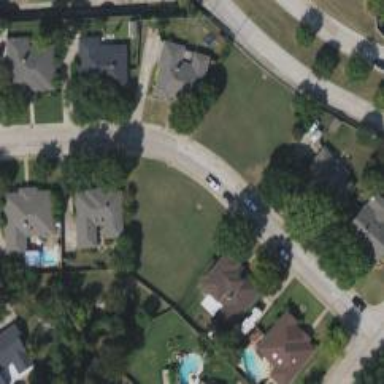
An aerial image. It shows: Residential road.